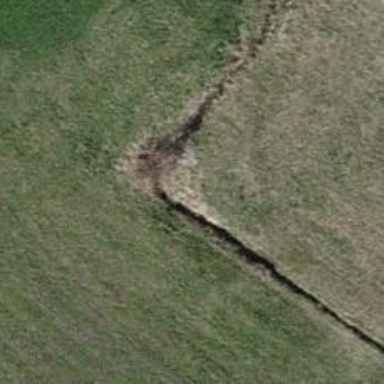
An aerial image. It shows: Ditch in the surroundings.